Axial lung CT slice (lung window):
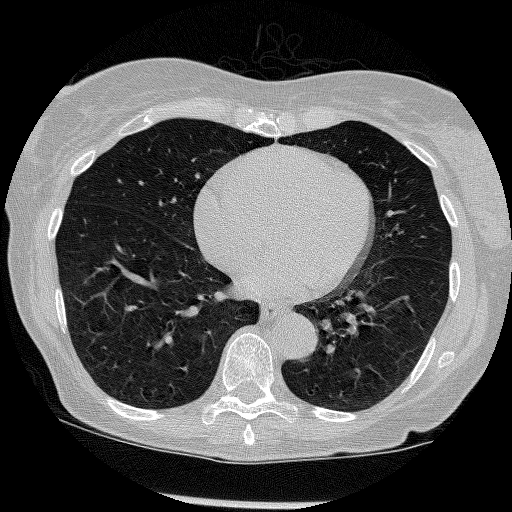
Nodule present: no